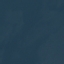
Land use / land cover class: SeaLake